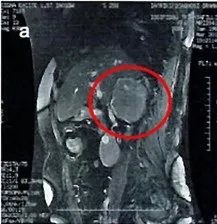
An abdominal MRI scan was performed, and it showed the right adrenal gland lesion. It also showed a clear distinction between the lesion and adjacent structures, without any infiltration to the inferior vena cava, or presence of pathological lymph nodes, nor were there any pathological lesions or enhancement in the liver. A sagittal T2 view.
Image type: radiology (mri)